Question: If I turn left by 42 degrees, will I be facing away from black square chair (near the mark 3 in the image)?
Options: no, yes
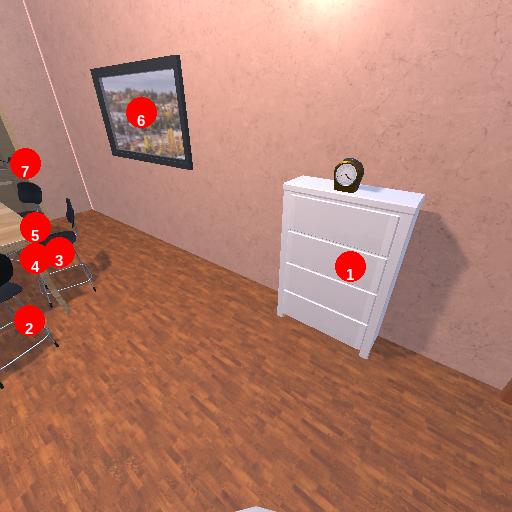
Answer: no